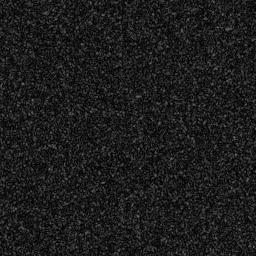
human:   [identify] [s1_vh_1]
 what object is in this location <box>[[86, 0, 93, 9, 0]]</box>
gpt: <ref>1 small ship at the top right</ref>